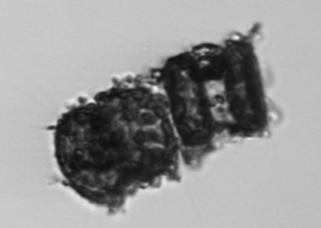
Label: Thalassiosira_TAG_external_detritus